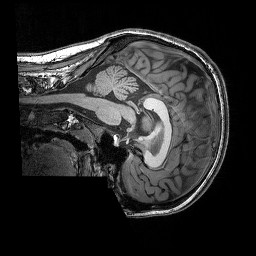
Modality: T1w
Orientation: sagittal
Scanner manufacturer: siemens
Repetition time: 2.25 s
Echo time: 0.00418 s